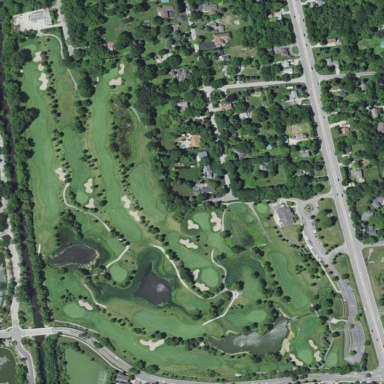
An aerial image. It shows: Golf course surrounded by greenery.